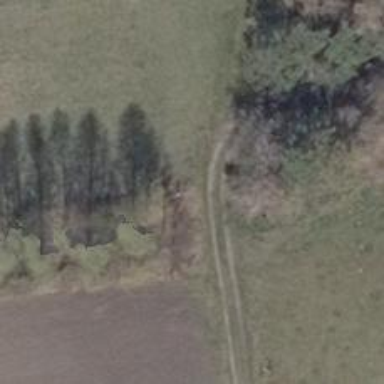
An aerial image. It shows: Grassy track with grade5 tracktype.